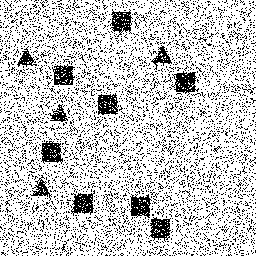
Squares: 8
Triangles: 4
Stars: 0
Total shapes: 12